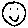
Label: smiley face